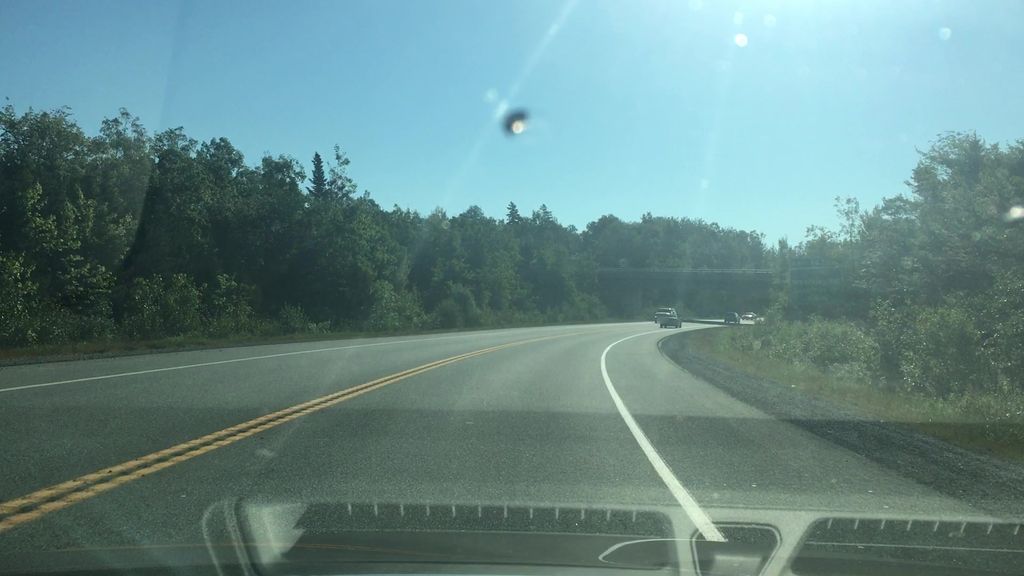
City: halifax